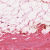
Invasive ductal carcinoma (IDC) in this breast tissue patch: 0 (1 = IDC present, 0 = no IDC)